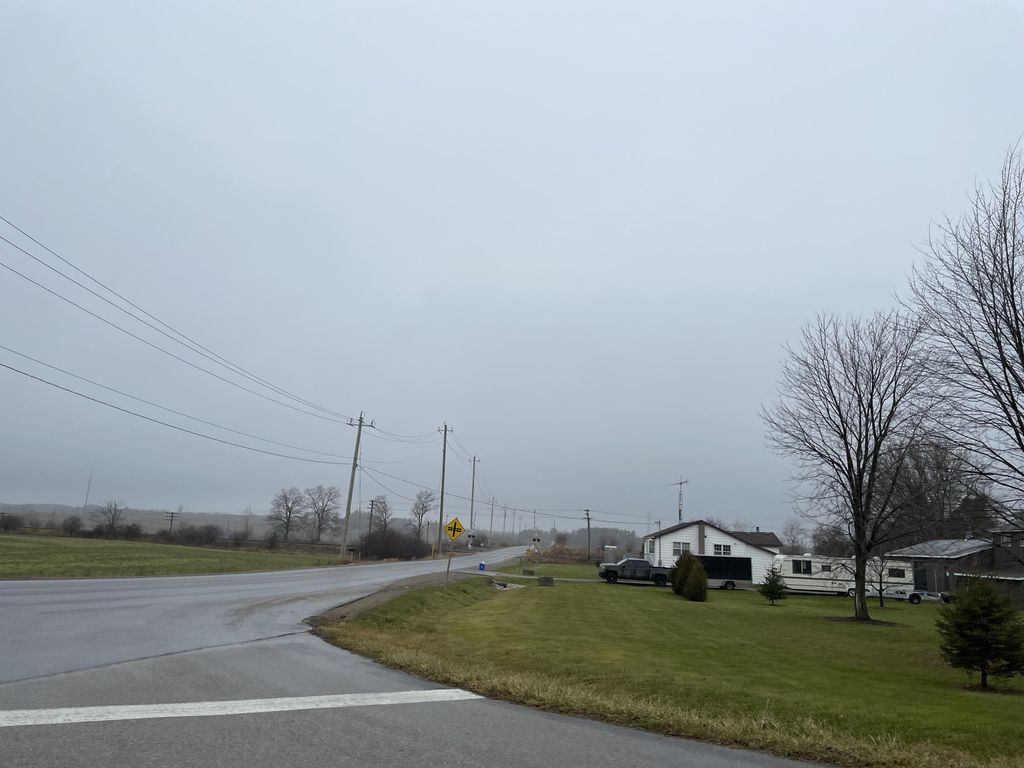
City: kitchener-waterloo